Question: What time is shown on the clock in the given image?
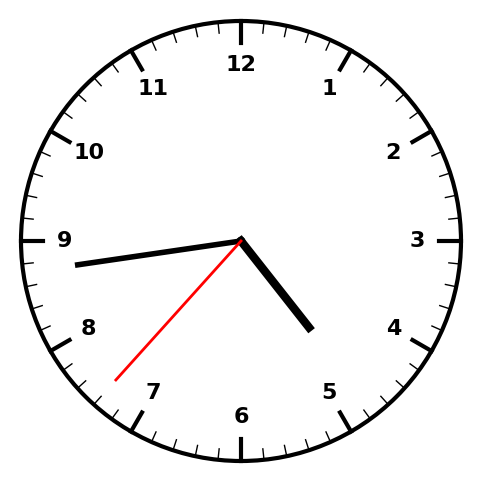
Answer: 04:43:37